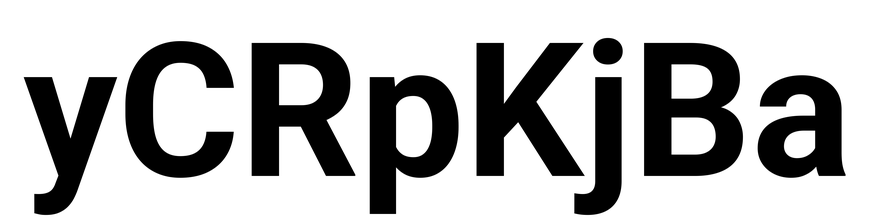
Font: Roboto_Bold